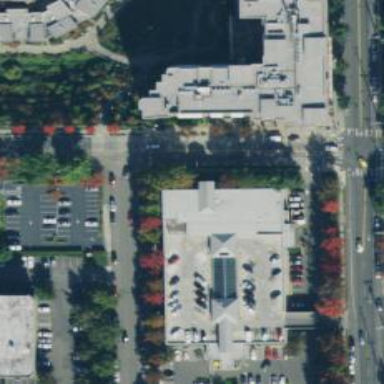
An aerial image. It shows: Part of building.